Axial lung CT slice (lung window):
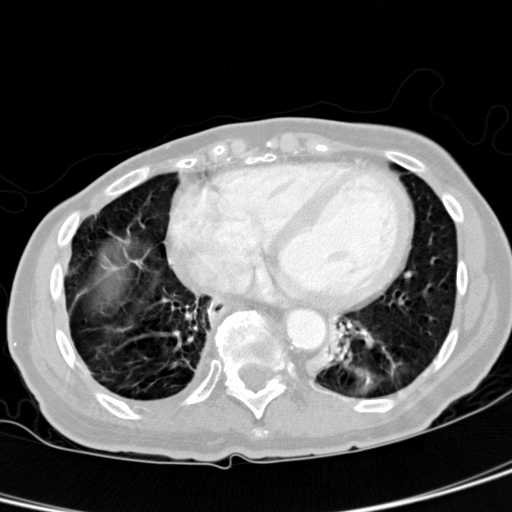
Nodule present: no